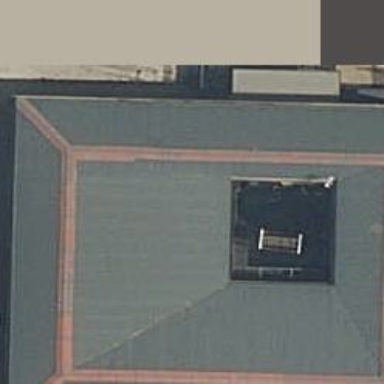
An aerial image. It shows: Police building.